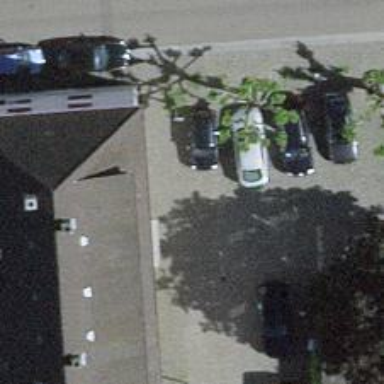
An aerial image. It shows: Parking aisle with surface of sett. It is classified as service road.